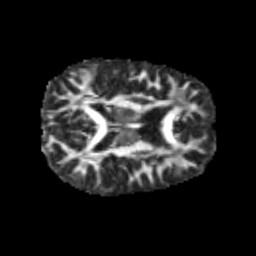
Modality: FA
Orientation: axial
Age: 12
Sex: male
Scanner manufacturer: siemens
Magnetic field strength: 3 T
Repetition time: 3.8 s
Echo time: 0.07 s